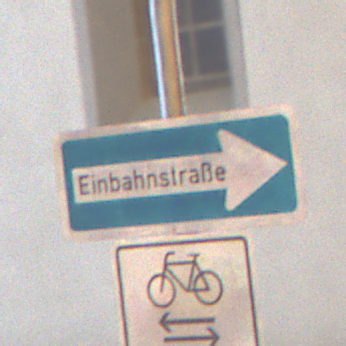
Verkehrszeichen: EinbahnstrasseRechtsweisend
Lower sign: RichtungsangabeDurchPfeile9
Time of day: Night
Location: Outdoor (Urban)
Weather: Overcast
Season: Winter
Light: Artificial